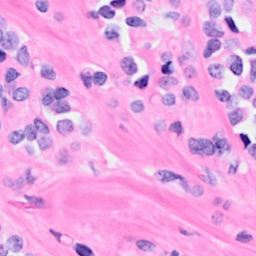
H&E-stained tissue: Breast